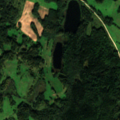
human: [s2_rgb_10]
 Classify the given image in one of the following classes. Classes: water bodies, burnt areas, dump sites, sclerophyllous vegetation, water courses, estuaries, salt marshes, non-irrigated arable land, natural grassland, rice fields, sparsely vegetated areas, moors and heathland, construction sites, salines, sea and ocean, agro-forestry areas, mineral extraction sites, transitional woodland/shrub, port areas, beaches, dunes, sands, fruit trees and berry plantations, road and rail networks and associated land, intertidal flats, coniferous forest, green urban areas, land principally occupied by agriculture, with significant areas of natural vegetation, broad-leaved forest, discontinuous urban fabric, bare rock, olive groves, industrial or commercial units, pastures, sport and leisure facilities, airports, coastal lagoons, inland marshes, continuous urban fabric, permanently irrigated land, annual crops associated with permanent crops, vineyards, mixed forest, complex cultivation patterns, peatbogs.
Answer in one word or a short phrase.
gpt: land principally occupied by agriculture, with significant areas of natural vegetation, broad-leaved forest